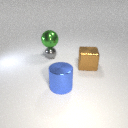
large brown metal cube in front of small gray metal sphere